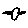
Label: bird